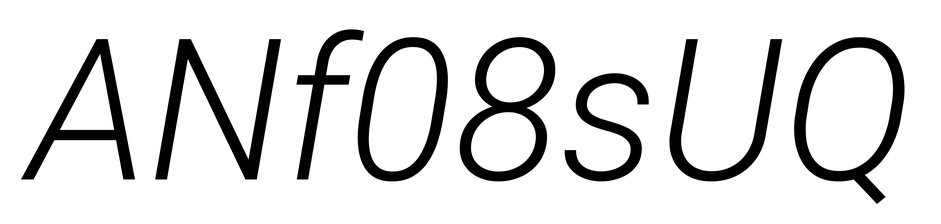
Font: Roboto-Italic_Light_Italic